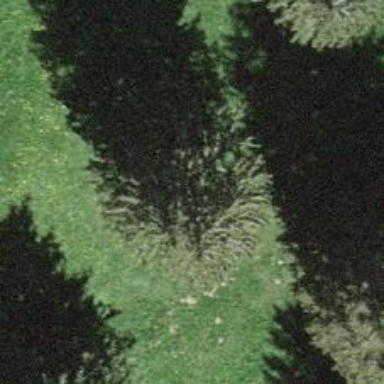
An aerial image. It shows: Single tag "natural: tree."